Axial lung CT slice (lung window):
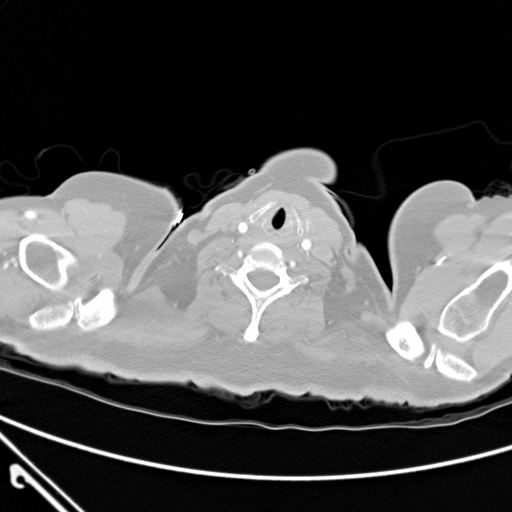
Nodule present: no